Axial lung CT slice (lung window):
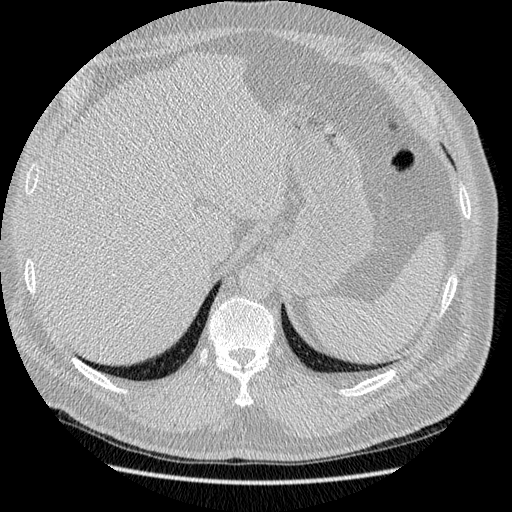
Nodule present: no